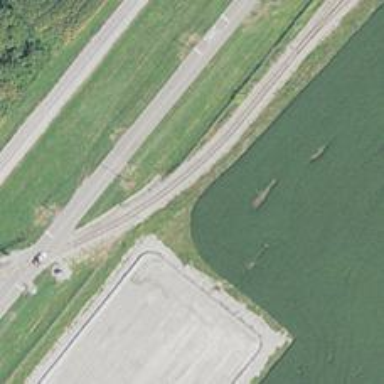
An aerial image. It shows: Rail spur service.